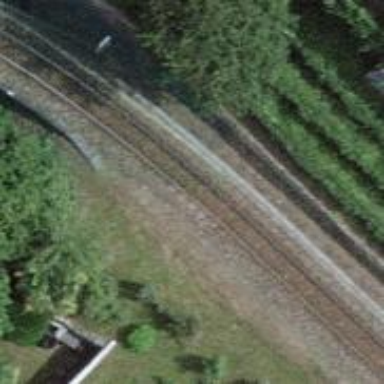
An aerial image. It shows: Narrow-gauge railway track electrified by contact line.